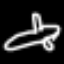
Label: airplane